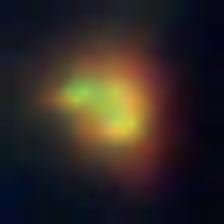
Taxon: NanoPlankton
Group: Other